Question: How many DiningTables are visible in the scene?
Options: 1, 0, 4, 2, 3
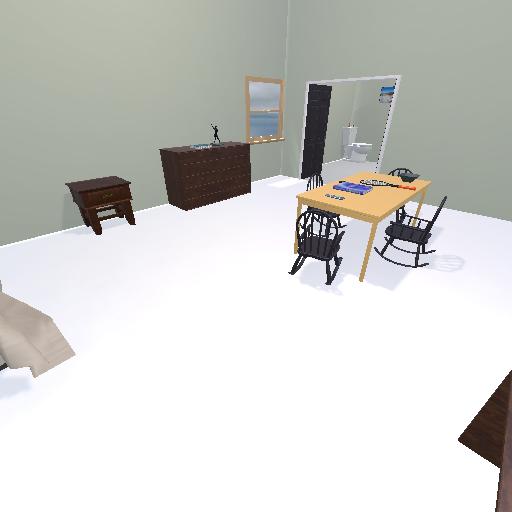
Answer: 1